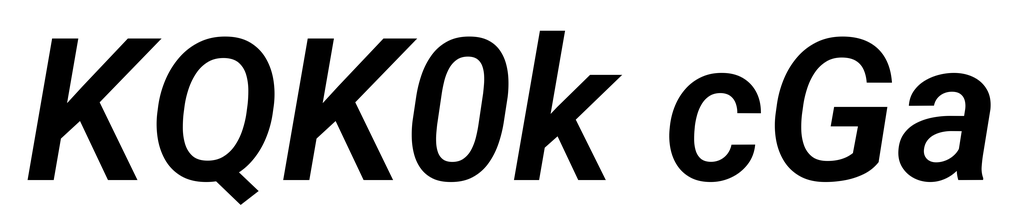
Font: Roboto-Italic_SemiBold_Italic